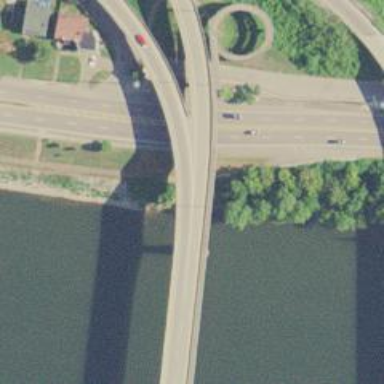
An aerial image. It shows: Path leading to bridge.